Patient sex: F
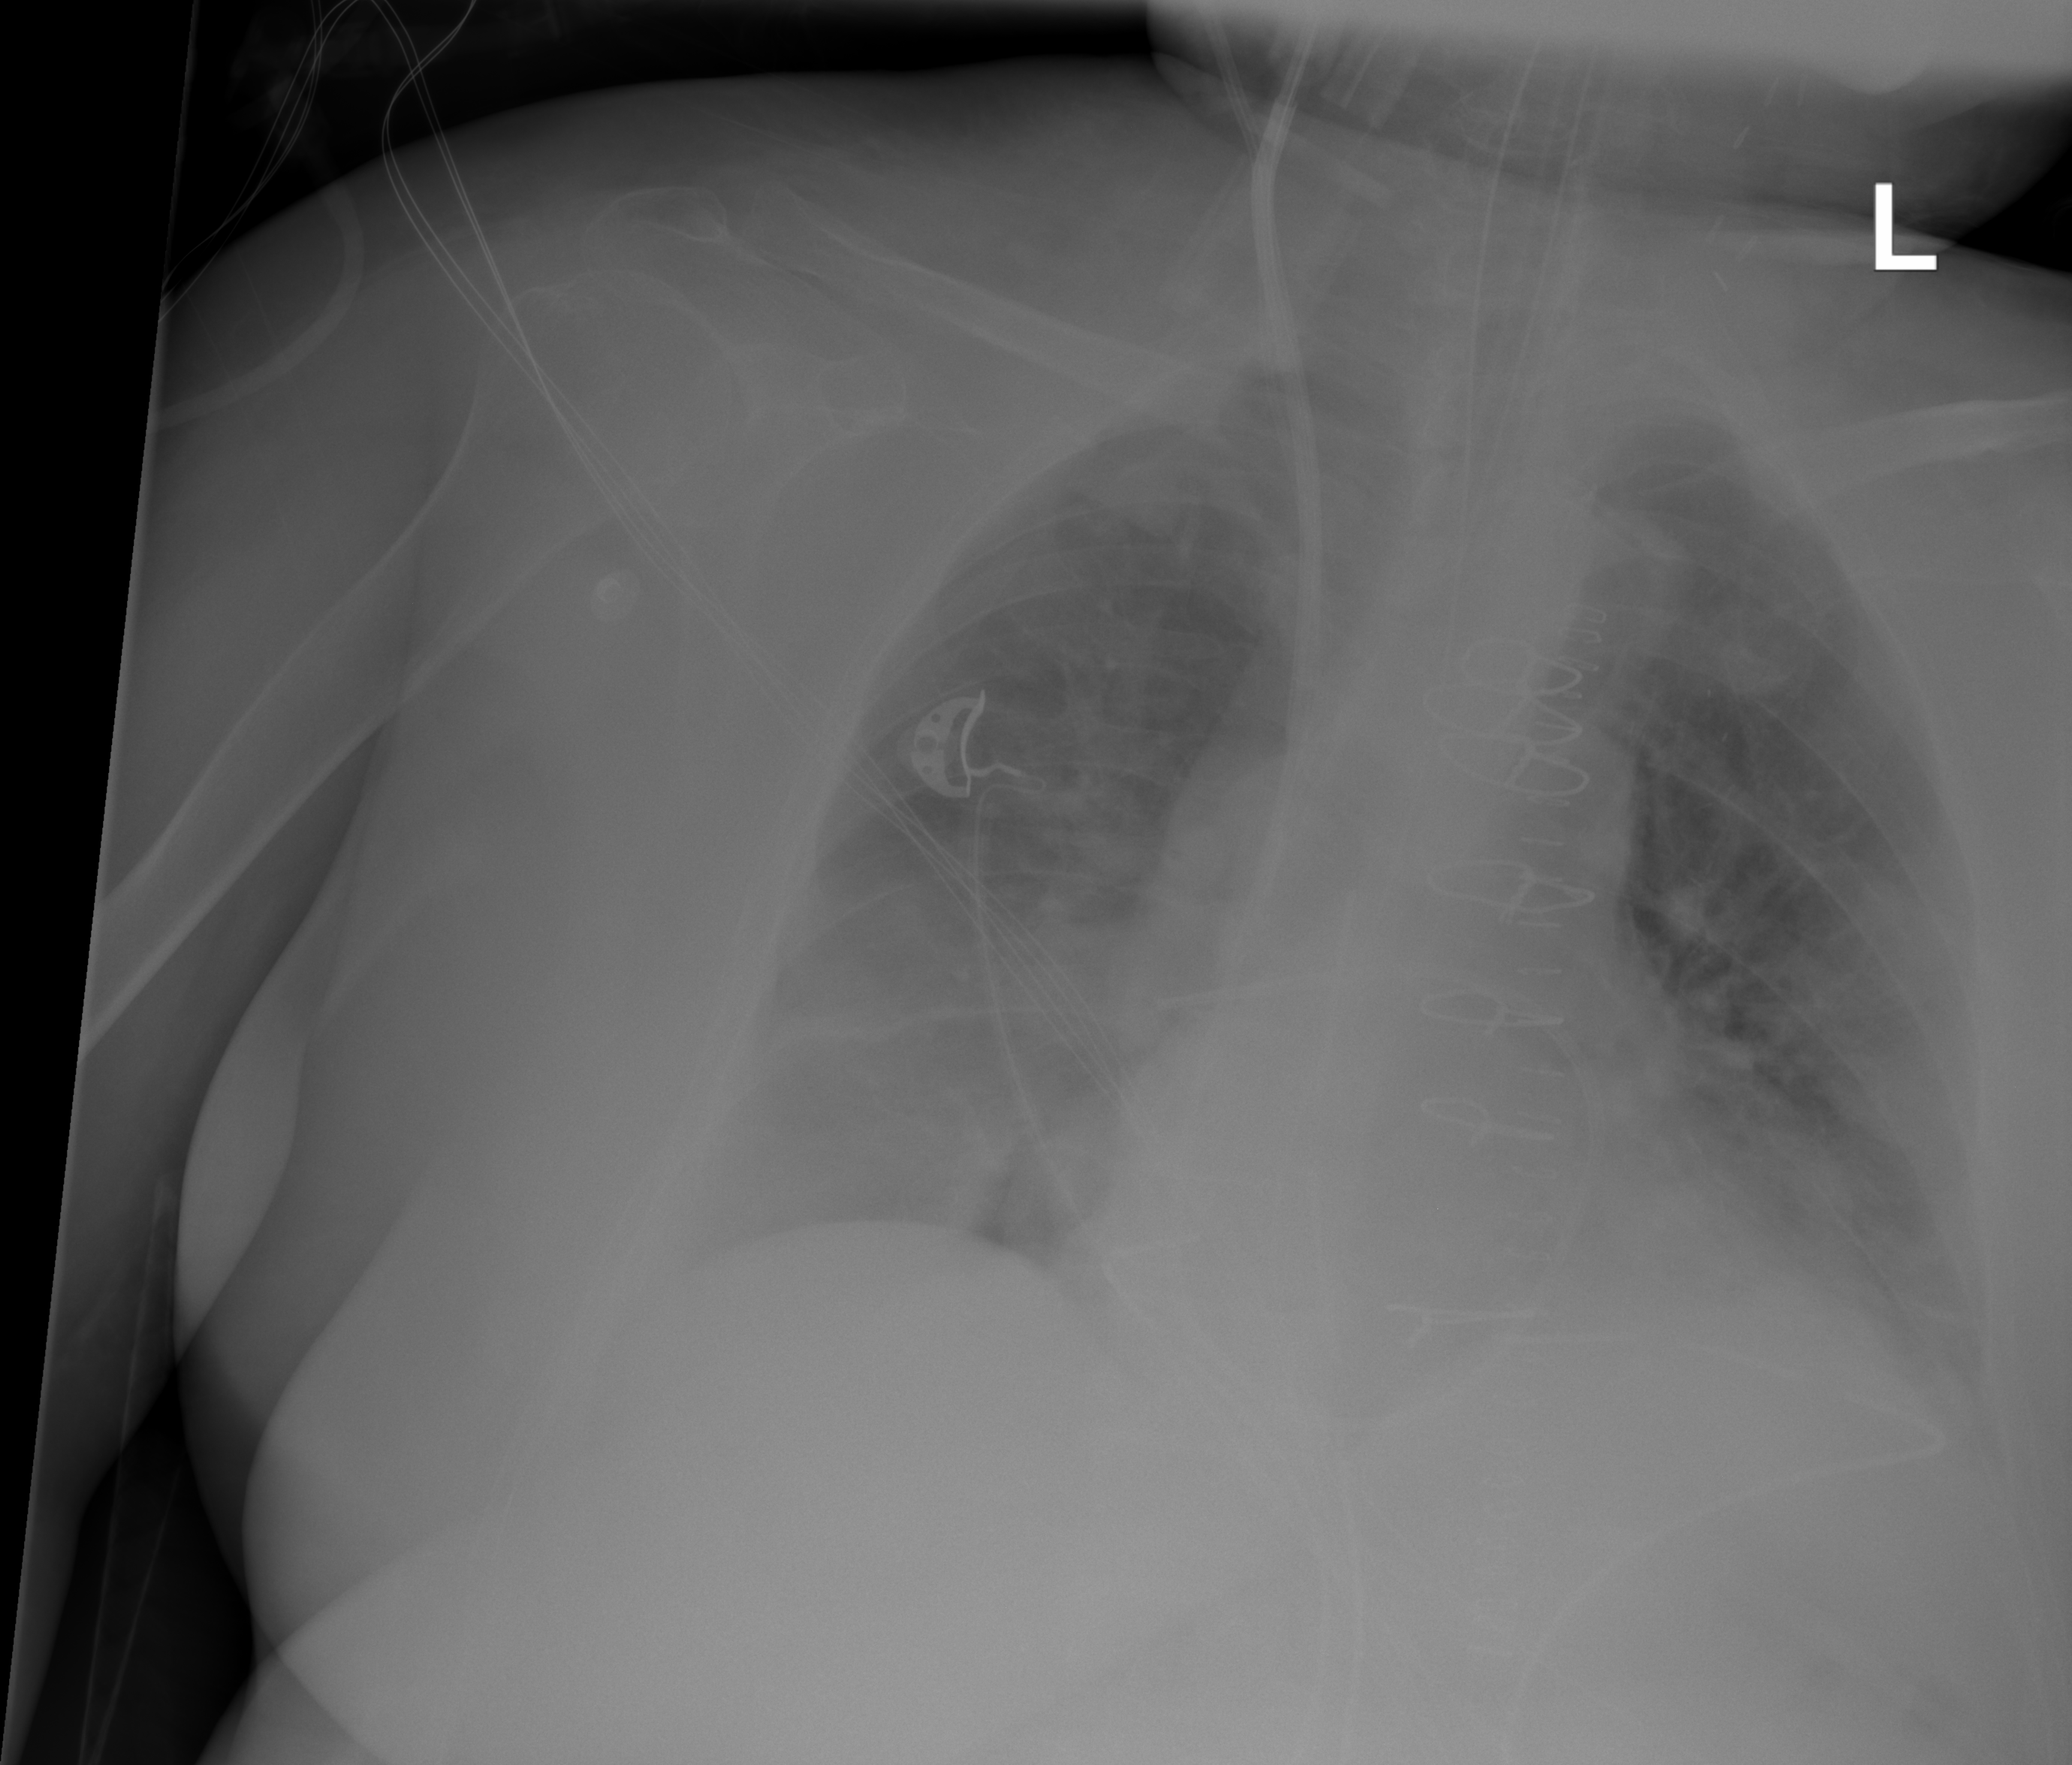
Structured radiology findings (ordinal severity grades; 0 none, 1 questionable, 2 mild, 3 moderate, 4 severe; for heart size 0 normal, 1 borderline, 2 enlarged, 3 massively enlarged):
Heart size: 1
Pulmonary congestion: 1
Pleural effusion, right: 2
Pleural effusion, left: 2
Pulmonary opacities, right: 1
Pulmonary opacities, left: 1
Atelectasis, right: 2
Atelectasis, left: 2